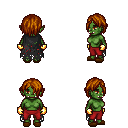
a pixel art fantasy rpg character, female body template, orc, green skin, black tattered cape, red pants, brunette bangs hairstyle, gold gloves, brown slippers, four views (front, back, left, right), 2x2 character sprite sheet, small pixel art, hard edges, no anti-aliasing